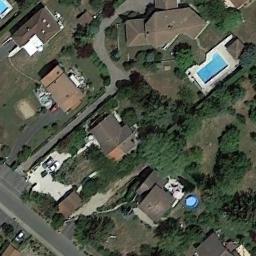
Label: medium_residential